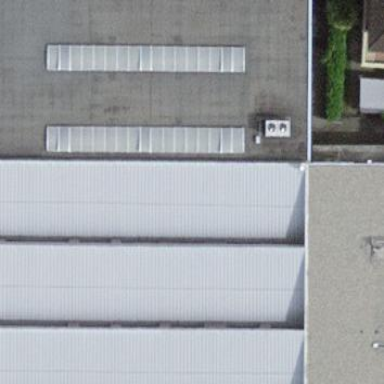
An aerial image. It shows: Manufacturing building.